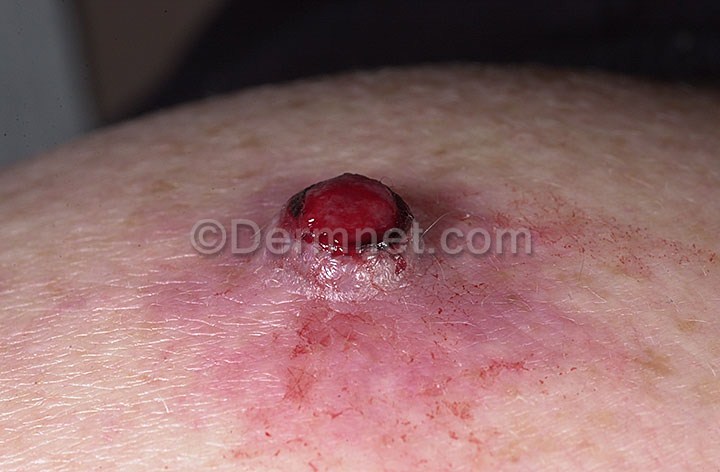
Disease: Vascular Tumors